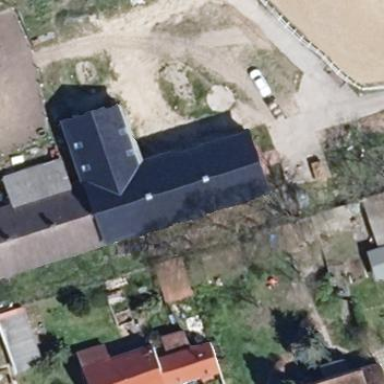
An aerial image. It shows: Building with gabled roof oriented along its length.